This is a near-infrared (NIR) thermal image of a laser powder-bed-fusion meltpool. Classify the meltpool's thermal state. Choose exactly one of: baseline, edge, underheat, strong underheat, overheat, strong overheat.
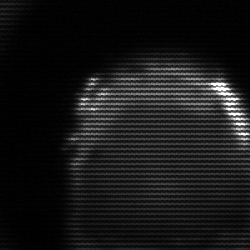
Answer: edge